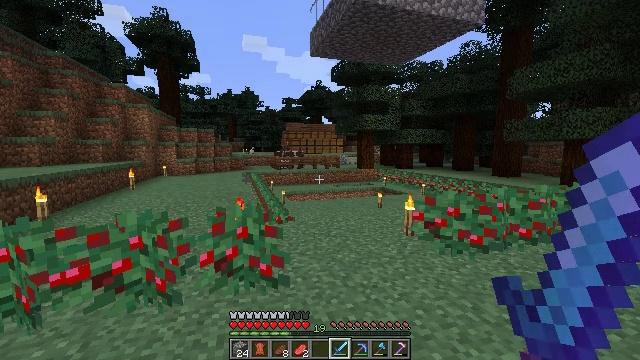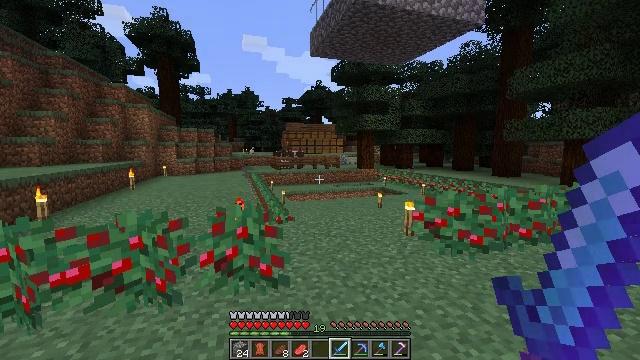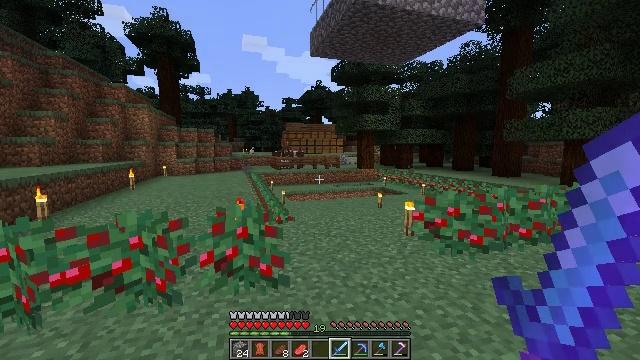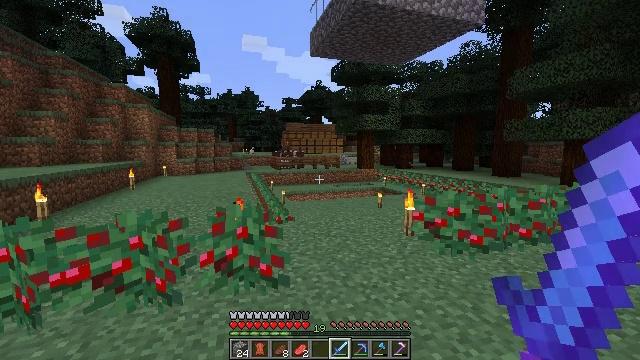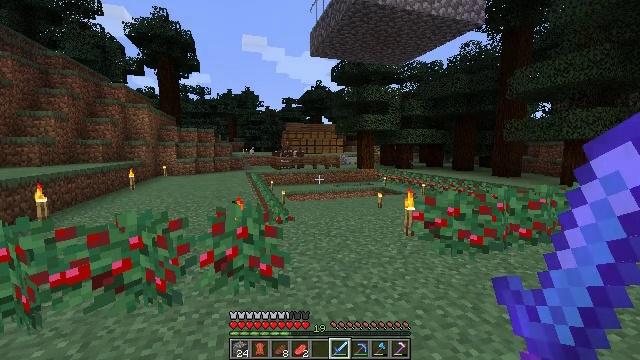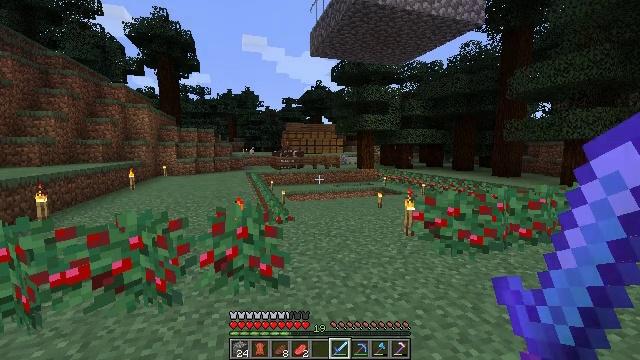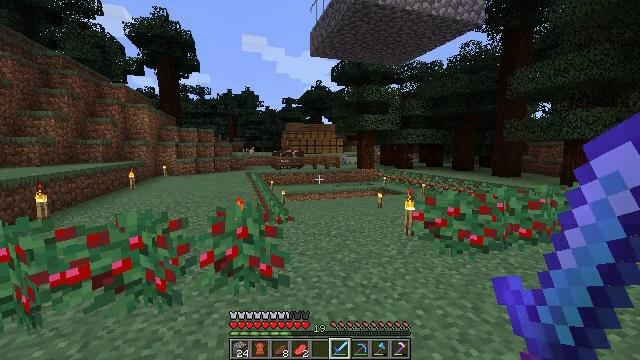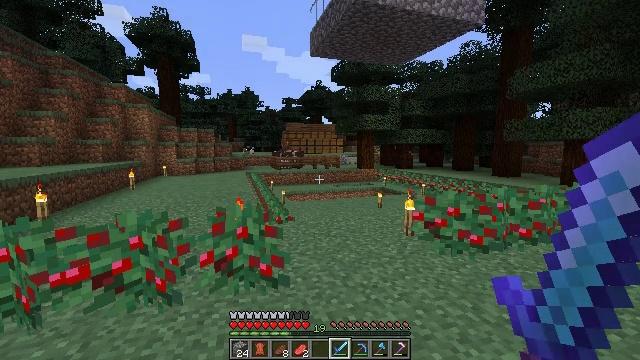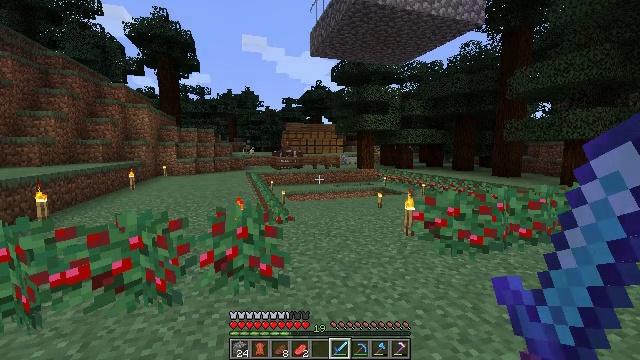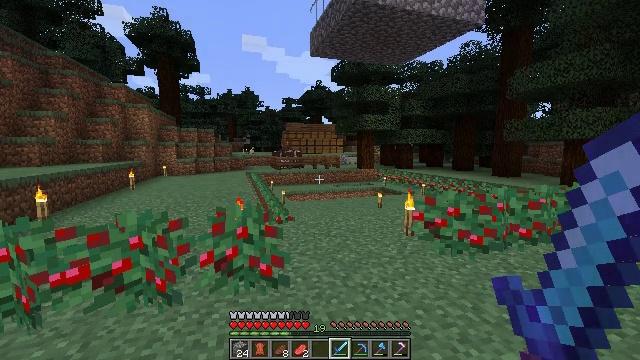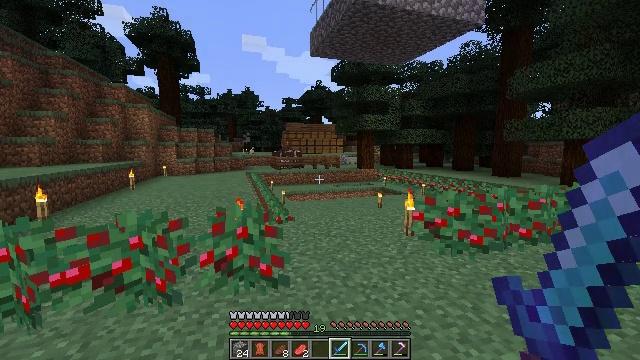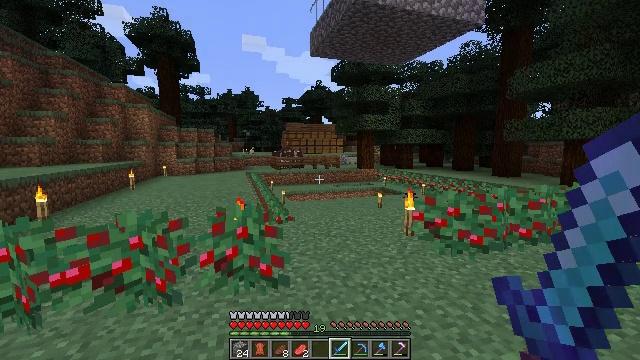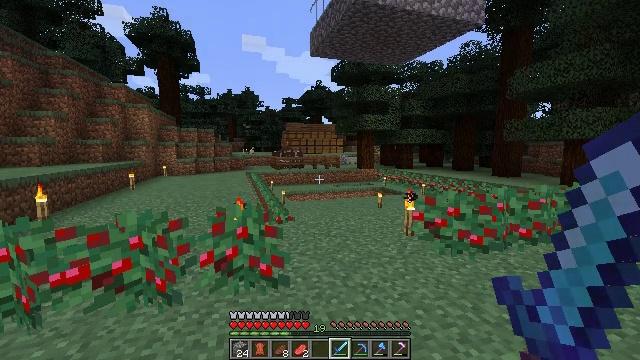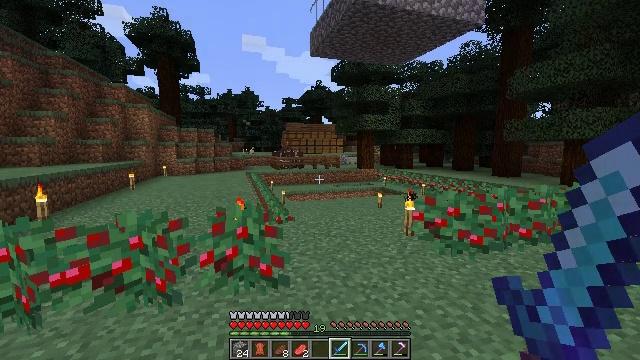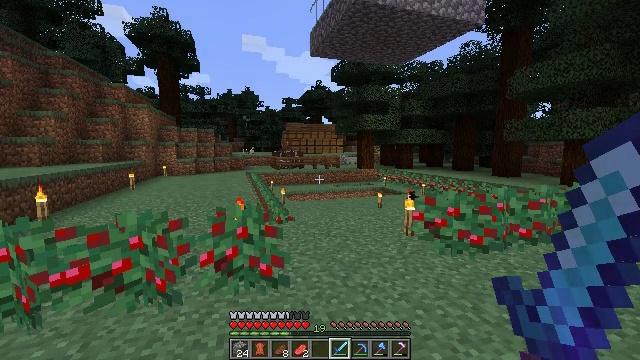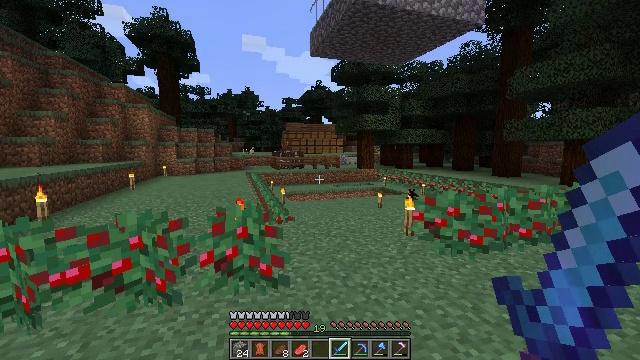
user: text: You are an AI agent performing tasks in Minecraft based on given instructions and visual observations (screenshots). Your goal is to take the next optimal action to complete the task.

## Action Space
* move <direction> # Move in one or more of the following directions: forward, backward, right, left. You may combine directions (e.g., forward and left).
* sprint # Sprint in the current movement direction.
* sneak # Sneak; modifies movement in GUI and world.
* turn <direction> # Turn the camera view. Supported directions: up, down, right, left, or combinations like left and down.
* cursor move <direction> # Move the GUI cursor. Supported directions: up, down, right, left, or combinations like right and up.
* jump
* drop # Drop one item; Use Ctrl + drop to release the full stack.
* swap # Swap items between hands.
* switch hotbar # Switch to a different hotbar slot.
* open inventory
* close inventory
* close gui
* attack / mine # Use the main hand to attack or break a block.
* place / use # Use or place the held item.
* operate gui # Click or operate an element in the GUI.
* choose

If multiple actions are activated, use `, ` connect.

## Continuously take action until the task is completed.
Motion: motion action
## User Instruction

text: Destroy the wheat to collect it.
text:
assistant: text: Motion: no_op
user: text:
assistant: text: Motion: no_op
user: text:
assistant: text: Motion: no_op
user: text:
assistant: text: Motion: no_op
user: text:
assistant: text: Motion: no_op
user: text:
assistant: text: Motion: no_op
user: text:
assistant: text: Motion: no_op
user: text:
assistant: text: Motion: no_op
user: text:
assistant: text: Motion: no_op
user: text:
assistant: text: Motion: no_op
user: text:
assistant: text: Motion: no_op
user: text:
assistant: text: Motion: no_op
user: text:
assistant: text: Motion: no_op
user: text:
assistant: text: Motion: no_op
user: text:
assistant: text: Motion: no_op
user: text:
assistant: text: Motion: no_op
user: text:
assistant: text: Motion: no_op
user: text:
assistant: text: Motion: no_op
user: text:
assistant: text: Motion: no_op
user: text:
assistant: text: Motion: no_op
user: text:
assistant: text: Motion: no_op
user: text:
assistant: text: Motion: no_op
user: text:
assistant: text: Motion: no_op
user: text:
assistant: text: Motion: no_op
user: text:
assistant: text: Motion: no_op
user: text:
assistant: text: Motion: no_op
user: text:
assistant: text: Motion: no_op
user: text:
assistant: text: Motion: no_op
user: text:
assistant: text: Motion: no_op
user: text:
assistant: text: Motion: no_op